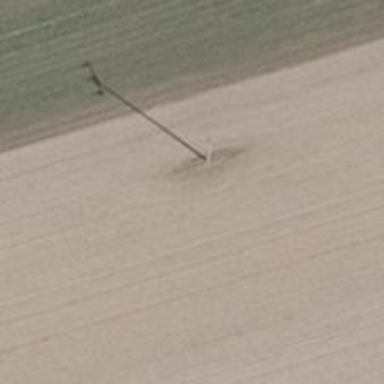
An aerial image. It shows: Power pole.